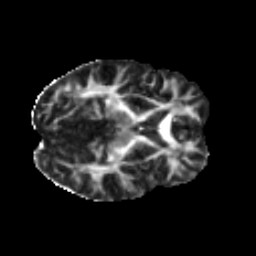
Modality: FA
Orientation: axial
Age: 28
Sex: female
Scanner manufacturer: ge
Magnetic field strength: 3 T
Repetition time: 7.8 s
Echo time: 0.0606 s